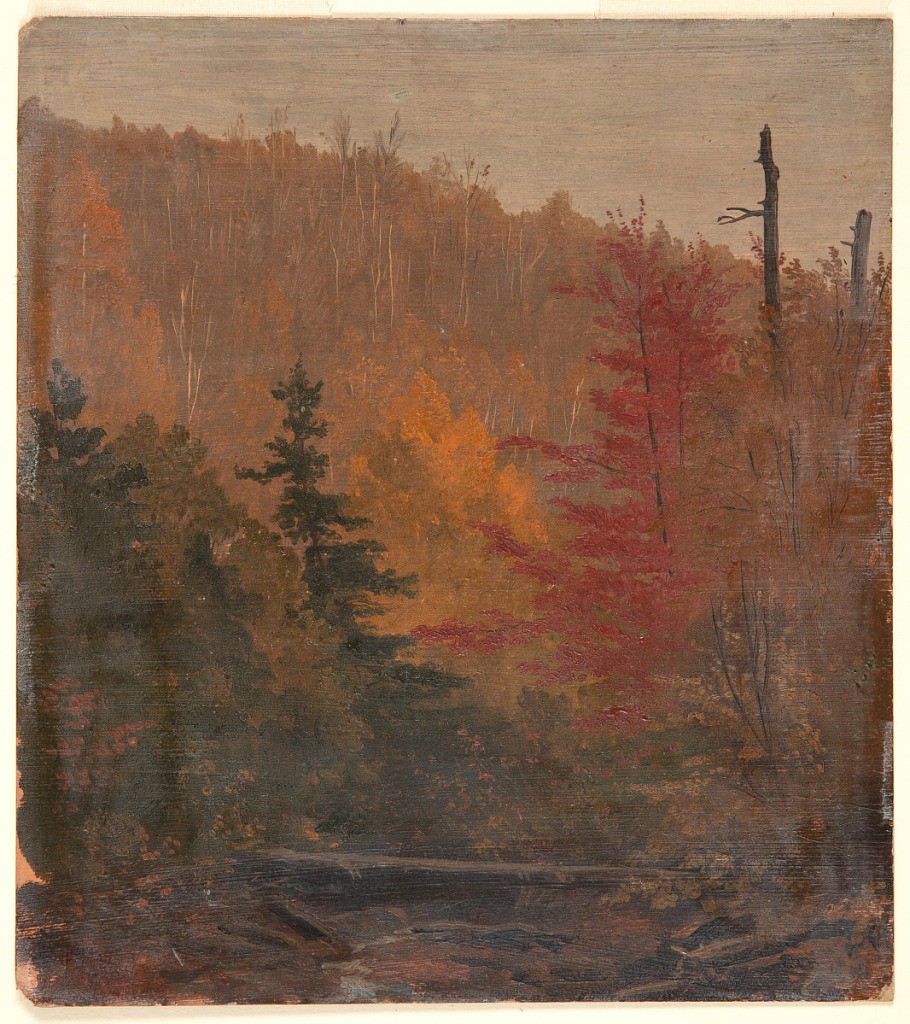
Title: Autumn Landscape, Vermont
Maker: Frederic Edwin Church, American, 1826–1900
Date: probably September 1848 or July 1849
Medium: Oil on cardboard
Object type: Drawing
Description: Landscape sketch showing a view of autumn foliage around a mountain stream, probably located in the Green Mountains of Vermont. In the foreground, a fallen tree spans the width of a shallow, rocky stream. A vibrant red tree is shown along its banks at right, beside several other dead trees and evergreens. Just beyond these foreground trees, the terrain appears to descends steeply into a valley or gully, while its opposite face is visible in the middle distance through the break in the trees at center. This hillside is blanketed in yellow- and orange-toned trees whose white trunks are visible through the vegetation. A hazy blue sky is shown above.